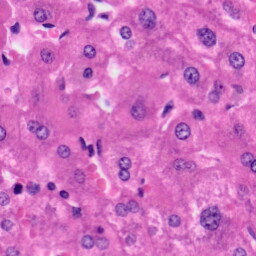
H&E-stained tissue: Liver